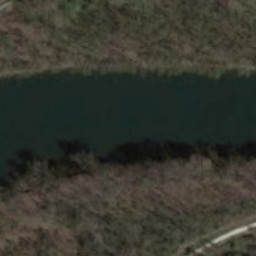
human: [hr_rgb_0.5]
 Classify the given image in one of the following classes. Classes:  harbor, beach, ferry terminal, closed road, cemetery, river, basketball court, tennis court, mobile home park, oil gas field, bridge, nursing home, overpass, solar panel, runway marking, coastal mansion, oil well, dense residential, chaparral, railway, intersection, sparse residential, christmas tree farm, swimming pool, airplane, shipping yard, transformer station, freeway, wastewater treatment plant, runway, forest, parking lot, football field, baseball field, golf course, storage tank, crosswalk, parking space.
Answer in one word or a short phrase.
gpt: river